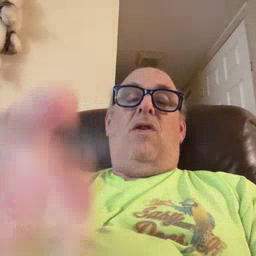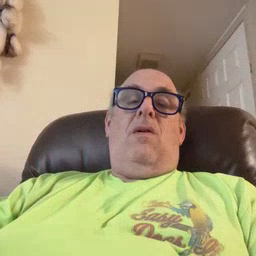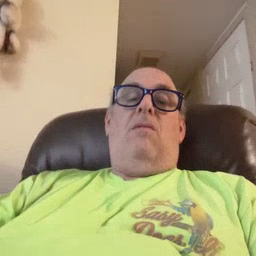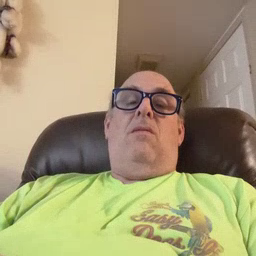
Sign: after